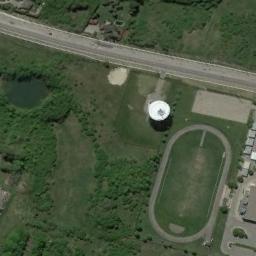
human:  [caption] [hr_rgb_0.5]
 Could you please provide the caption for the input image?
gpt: There is a road beside the ground track field .

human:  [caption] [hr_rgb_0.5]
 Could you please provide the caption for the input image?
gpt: Track and field are built on the lawn, Next to the building and the road .

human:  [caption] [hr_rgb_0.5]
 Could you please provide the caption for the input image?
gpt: The ground track field is on a lawn and a lake is next to the ground track field .

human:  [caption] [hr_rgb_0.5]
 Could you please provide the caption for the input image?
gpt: There is a semicircle in the track and field .

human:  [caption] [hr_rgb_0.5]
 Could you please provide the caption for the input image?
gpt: There are green lawns beside the ground track field with a gray track .